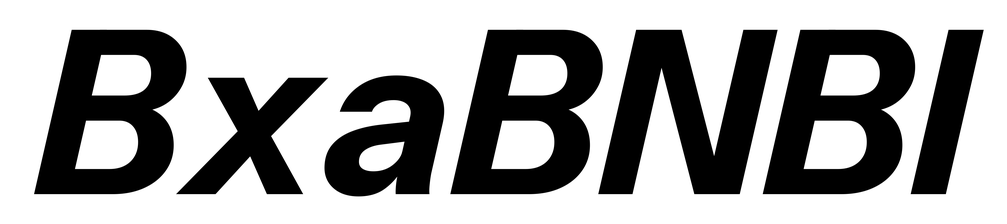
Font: InstrumentSans-Italic_Bold_Italic